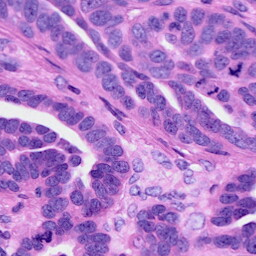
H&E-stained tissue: Ovarian